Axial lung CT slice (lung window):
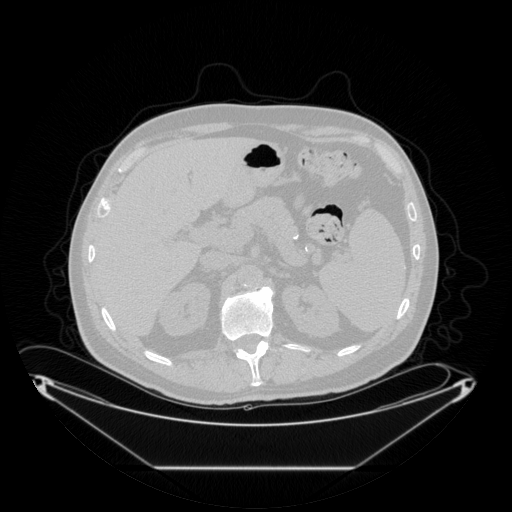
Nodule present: no